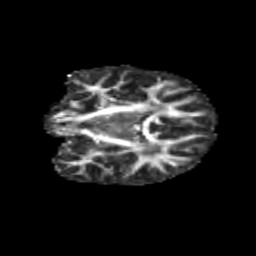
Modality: FA
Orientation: coronal
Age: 11
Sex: female
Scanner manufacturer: siemens
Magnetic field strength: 3 T
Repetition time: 3.8 s
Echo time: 0.07 s